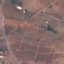
Land use / land cover class: PermanentCrop